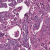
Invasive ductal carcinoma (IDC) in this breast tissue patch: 1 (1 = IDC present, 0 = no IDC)